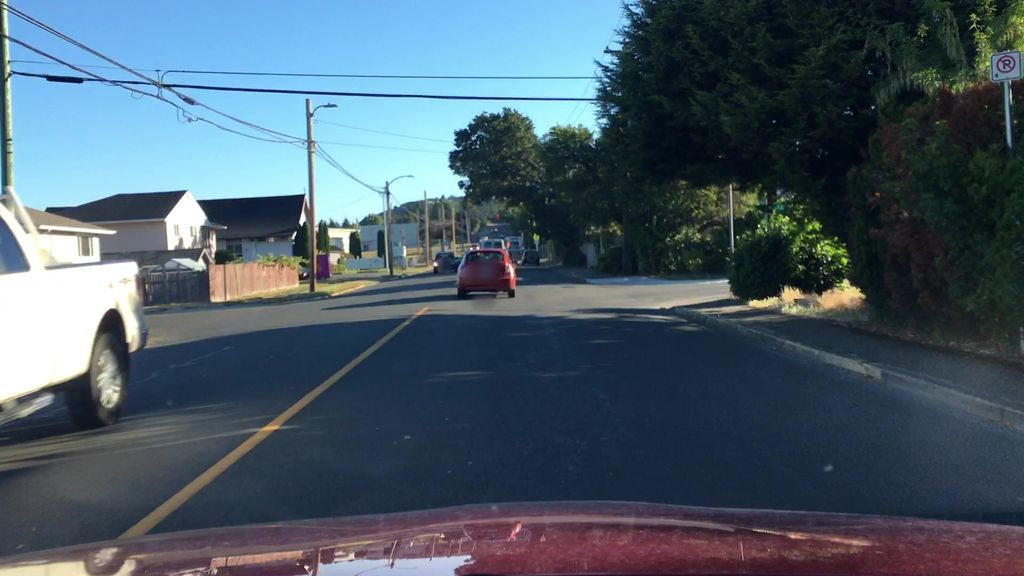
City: victoria